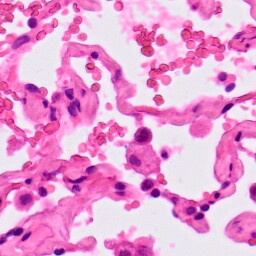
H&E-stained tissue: Lung